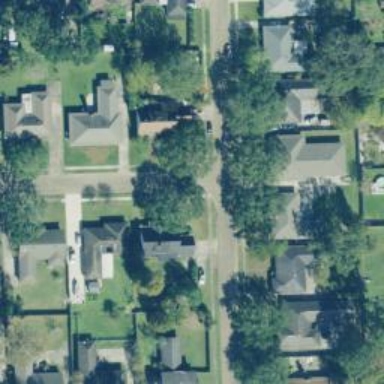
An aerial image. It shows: Residential road.